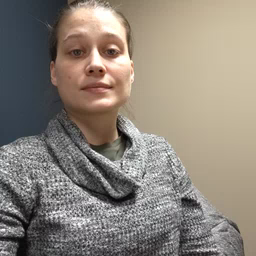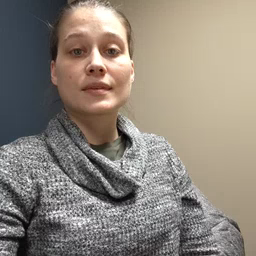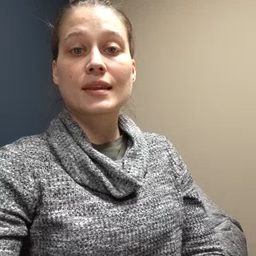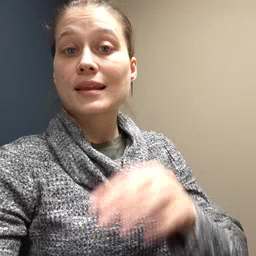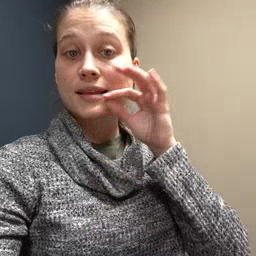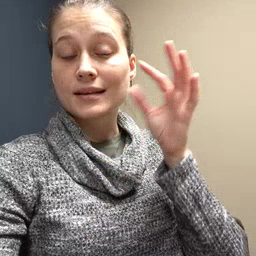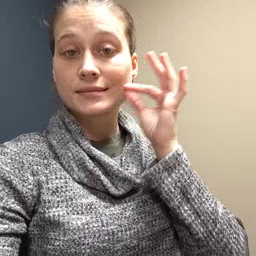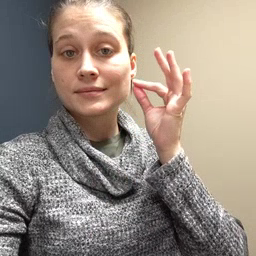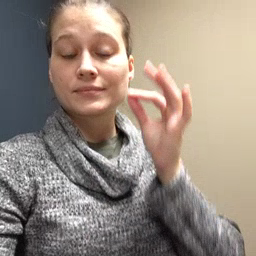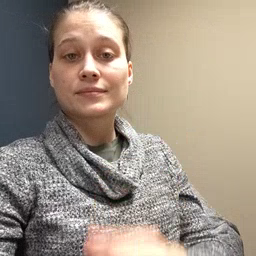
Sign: cat